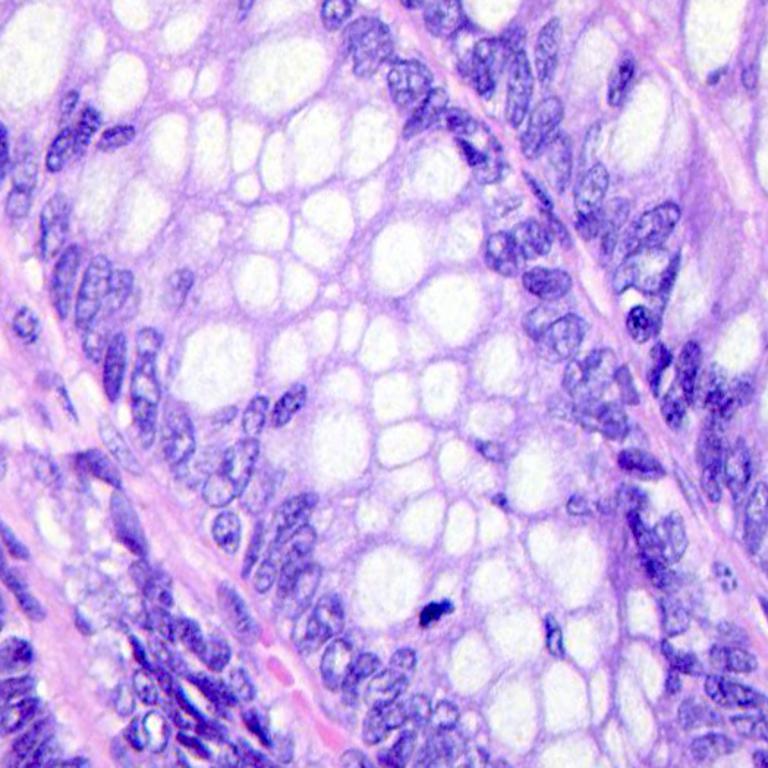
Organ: colon
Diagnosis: benign